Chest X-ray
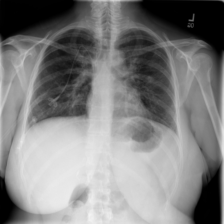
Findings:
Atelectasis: negative
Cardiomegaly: negative
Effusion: negative
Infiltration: negative
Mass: negative
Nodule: negative
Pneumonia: negative
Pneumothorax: negative
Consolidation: negative
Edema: negative
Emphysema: negative
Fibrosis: negative
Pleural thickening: negative
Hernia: negative